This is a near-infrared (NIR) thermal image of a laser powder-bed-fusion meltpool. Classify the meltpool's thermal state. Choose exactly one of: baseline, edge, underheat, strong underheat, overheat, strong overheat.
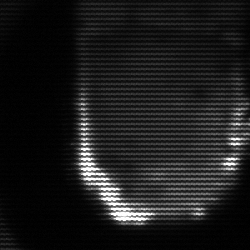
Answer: baseline